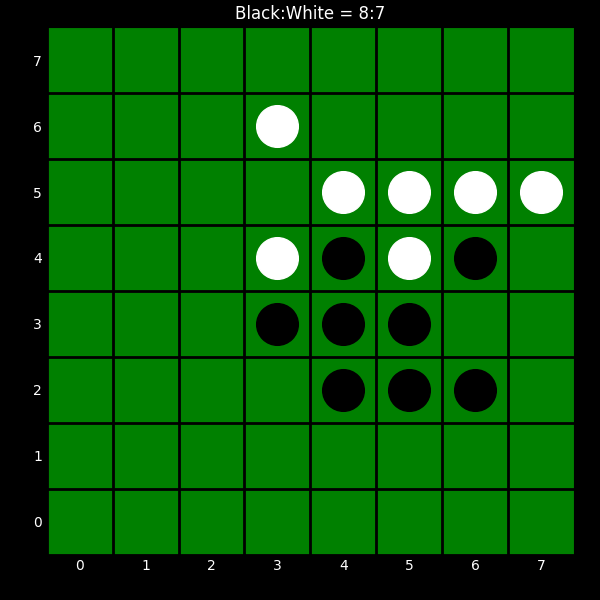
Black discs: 8
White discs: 7